Question: in this picture,I can see: 'MenuStrip',??,'TextBox'

how do I an bar like this that have the enumeration?
I hope this clear. Thanks in advance.
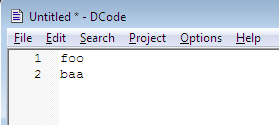
Answer: If you're talking about the menu bar at the top of the window (just below the caption/title bar, which you should get for free from any 'Form' object), then that is a 'MenuStrip' control.
The 'MenuStrip' control doesn't use the native Windows menu bar, which means it's going to look very different on Windows Vista and later where the appearance of the standard menu bar was altered to be blue and plasticky. Since 'MenuStrip' is drawn entirely in C# code, it's going to look permanently cheesy and stick out like a sore thumb.
If you want the standard Windows menu bar, you need to use the old <URL>. This is what used back in the early days of .NET, but it's still available for backwards-compatibility and for people who care about what their apps look like. You'll probably have to add it to the toolbox manually because it's not there by default. Right-click on your toolbox and click "Choose Items", then find 'MainMenu' in the list of available controls and ensure that it is checked.
As Blorgbeard suggested in the comments, if you're talking about the line numbers and the text editing control, they're not the standard 'TextBox' control, either. In fact, they're not a standard Windows control at all. That's a custom control designed specifically for editing code, probably <URL>.
You can find a .NET implementation here: <URL>